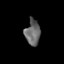
Tissue: skin
Cell type: Epithelial cells
Senescence score: 0.2167
Nuclear area (px): 367
Mean DAPI intensity: 104.278